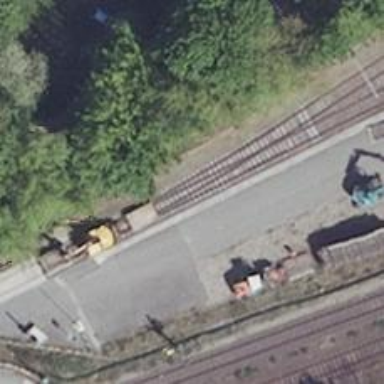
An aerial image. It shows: Railway switch.